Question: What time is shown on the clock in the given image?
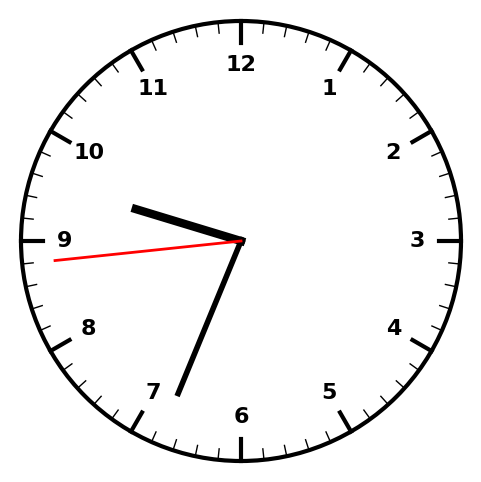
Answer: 09:33:44